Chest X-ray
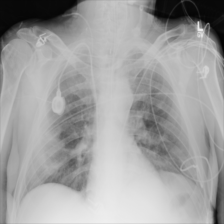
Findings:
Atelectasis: negative
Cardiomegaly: negative
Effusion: negative
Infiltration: positive
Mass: negative
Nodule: negative
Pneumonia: negative
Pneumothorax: negative
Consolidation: negative
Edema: negative
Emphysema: negative
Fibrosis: negative
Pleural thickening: negative
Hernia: negative